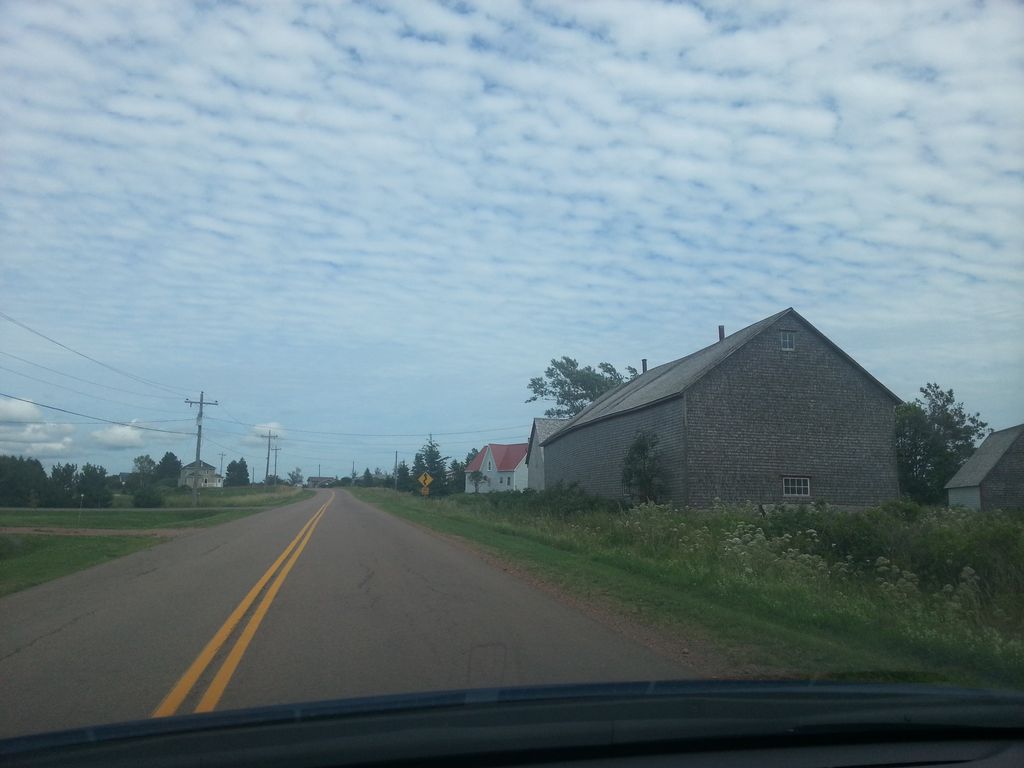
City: charlottetown